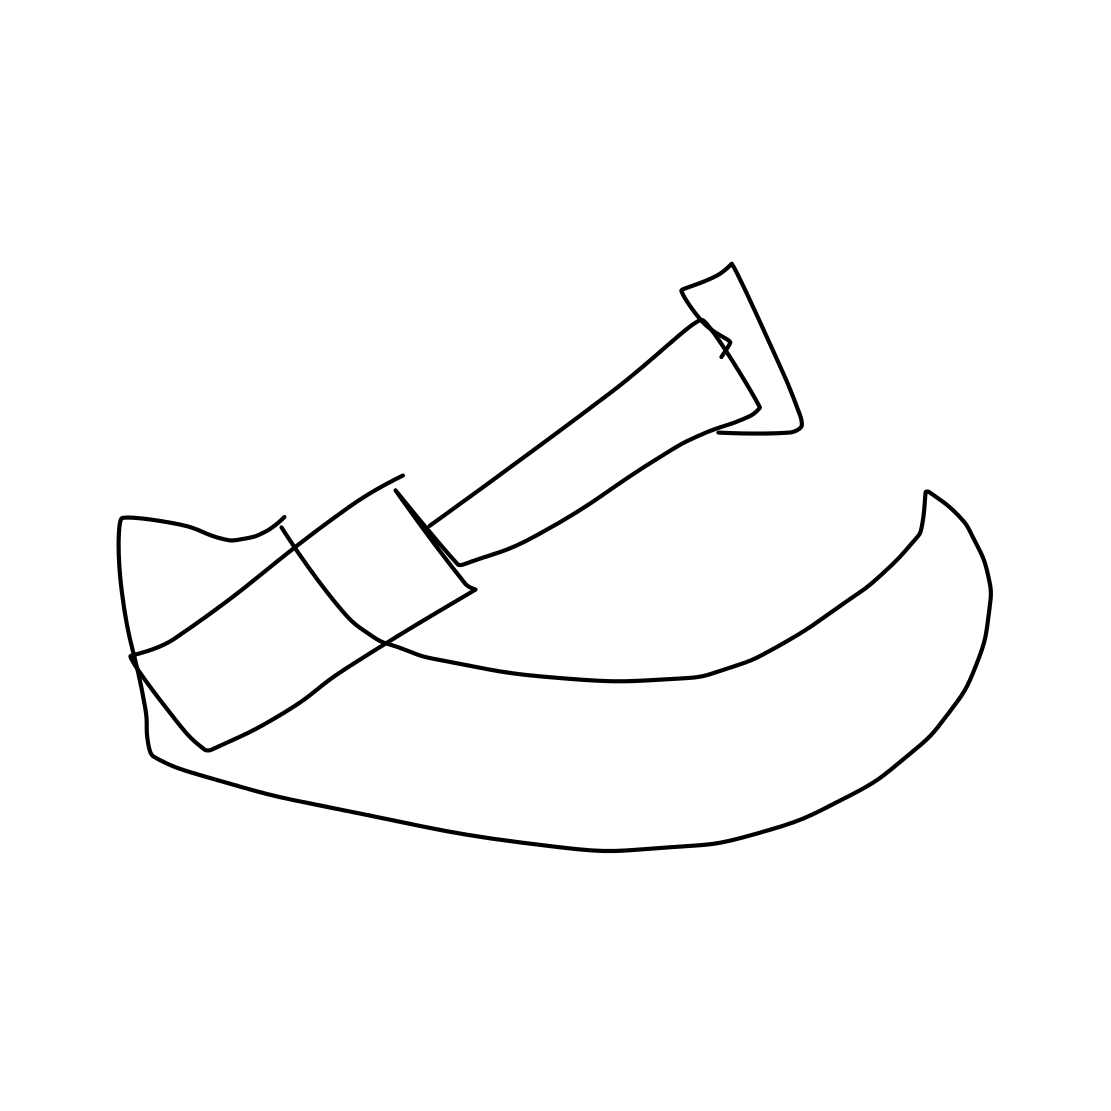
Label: canoe